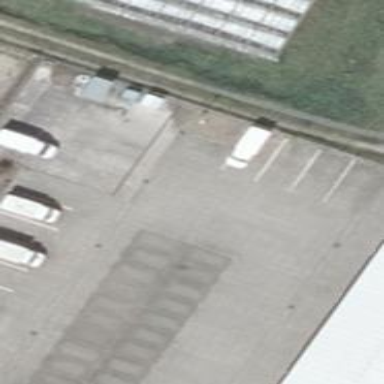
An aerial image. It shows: Road serving as parking aisle.